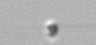
Label: nanoplankton_mix